Question: I want to create a music player with Python which uses OpenGL for visualizing the audio spectrum.

I already have the 3d engine set up and all I need is to get the spectrum data and feed it to the renderer.
I'd imagine it would be a list of numbers updated each few miliseconds or so.
I've heard you can get that info with FMOD and there's pyfmodex Python wrapper for it, but I can't access the FMOD documentation and the pyfmodex is almost undocumented. Can't find what I need by just browsing the class/function names.
If there's another library which can get that info that will also work.
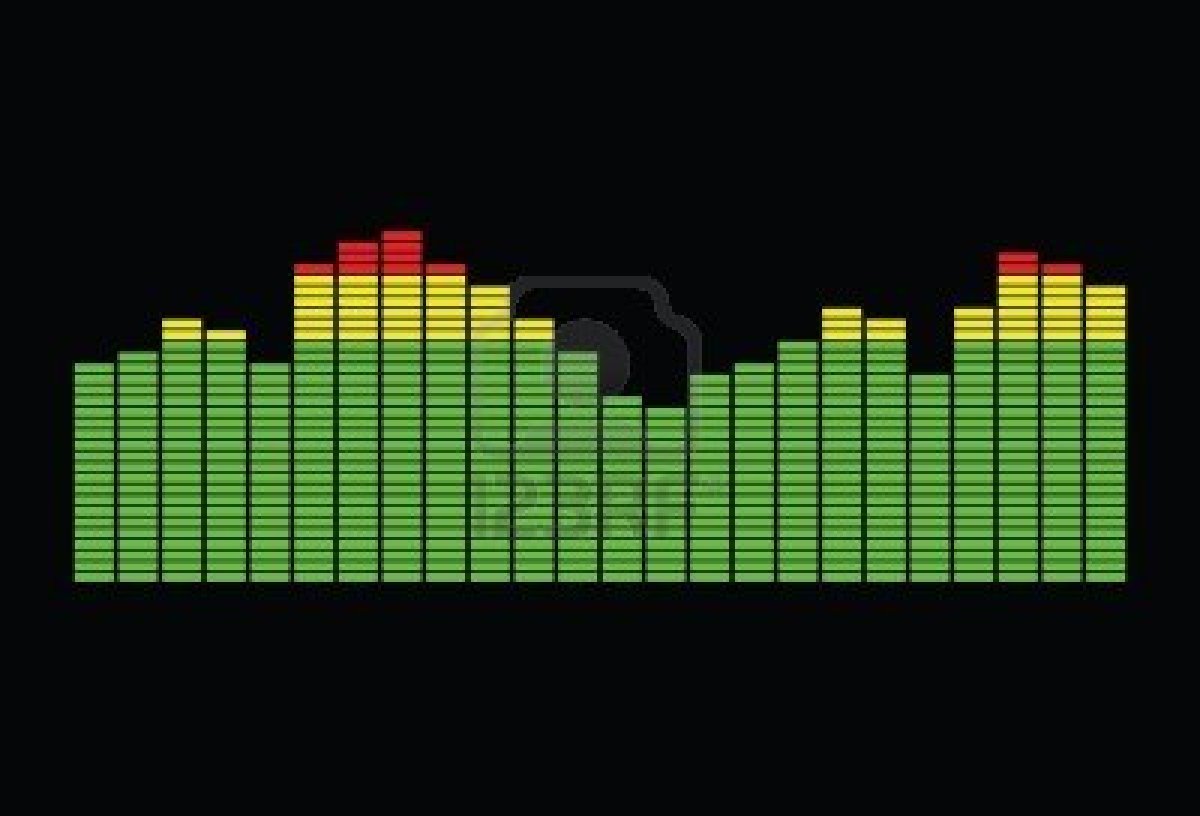
Answer: numpy has an FFT function that will compute a fast fourier transform on a block of input data. You can use its output to obtain your spectral information.